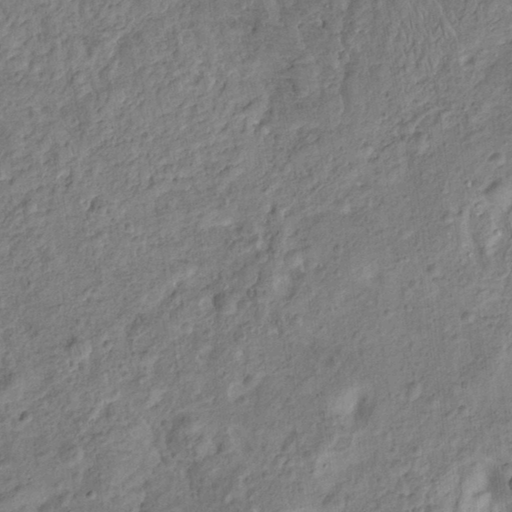
Classes present: Background, Cone